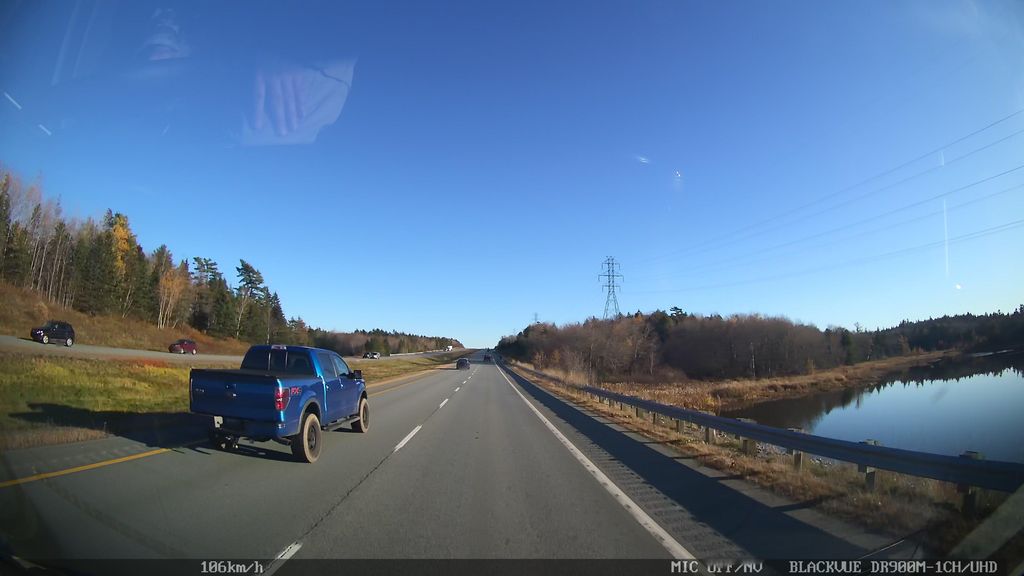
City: halifax